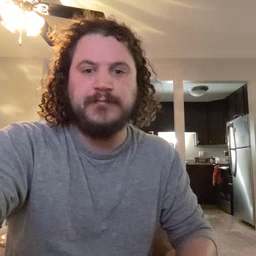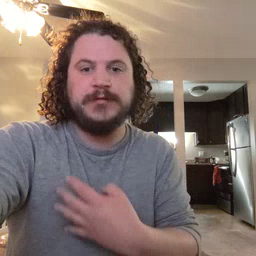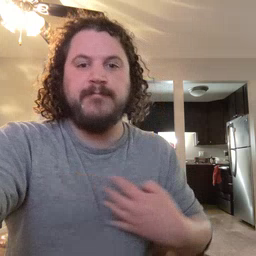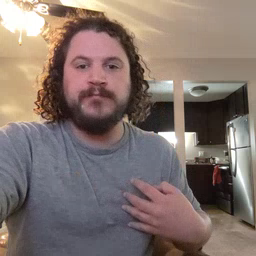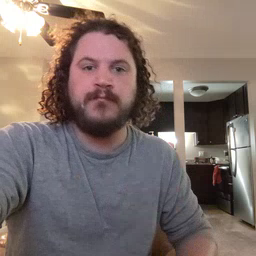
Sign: zebra